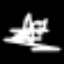
Label: airplane